Question: I need to do something like that.

But I don't know how to align the text2 to the right
'''
<div class="main-wrapper">
<div class="row">
<div class="col-md-2">
<div class="outer outer-l rotate-l">
<p>text1</p>
</div>
</div>
<div class="col-md-8">
<div class="image-container">
<img src="">
</div>
</div>
<div class="col-md-2">
<div class="outer outer-r rotate-r">
<p>text2</p>
</div>
</div>
</div>
</div>
'''
'''
.main-wrapper {height: 100vh;}
.outer {
position: relative;
display: inline-block;
top: 50%;
}
.rotate-l {
transform: translateX(-50%) translateY(0) rotate(-90deg);
}
.rotate-r {
}
'''
What should I do with the translate for .rotate-r?.
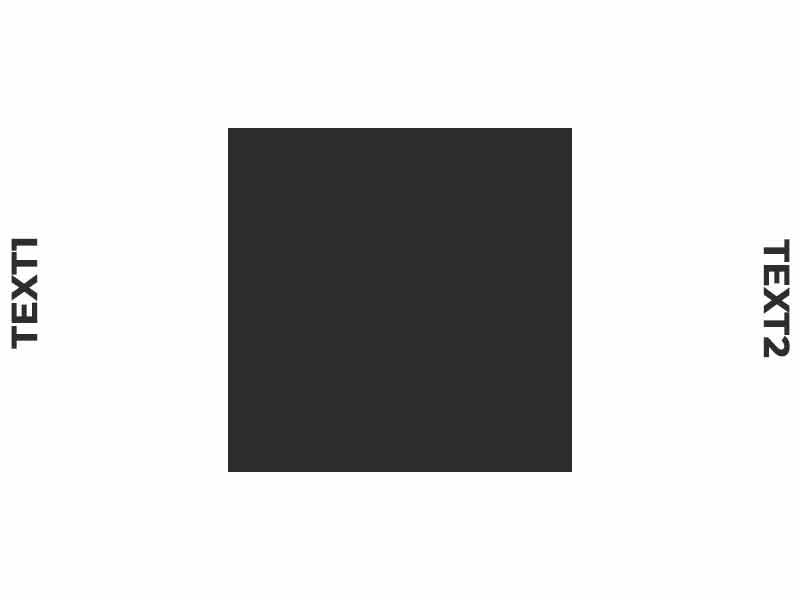
Answer: Just rotate the second content with '90deg' and use 'float:right;'
Try this
'''
.main-wrapper {height: 100vh; width:100%;}
.outer {
position: relative;
display: inline-block;
top: 50%;
float: left;
}
.image-container{text-align:center;}
.rotate-l {
transform: translateX(-50%) translateY(0) rotate(-90deg);
}
.rotate-r {
transform: translateX(-50%) translateY(-16px) rotate(90deg);
float: right;
}
'''
'''
<div class="main-wrapper">
<div class="row">
<div class="col-md-2">
<div class="outer outer-l rotate-l">
<p>text1</p>
</div>
</div>
<div class="col-md-8">
<div class="image-container">
<img src="">
blah blah blah
</div>
</div>
<div class="col-md-2">
<div class="outer outer-r rotate-r">
<p>text2</p>
</div>
</div>
</div>
</div>
'''